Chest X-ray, PA view. Patient: 51 years old, sex F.
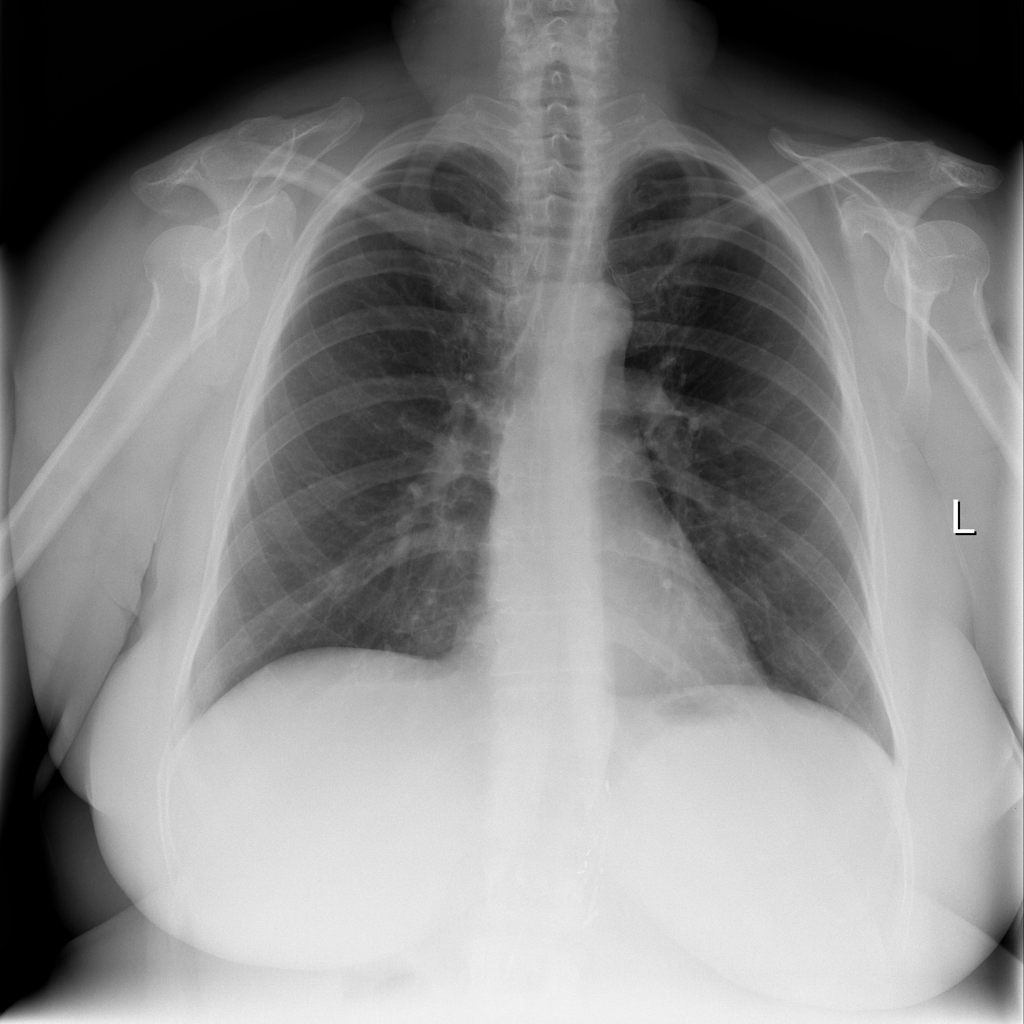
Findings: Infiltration